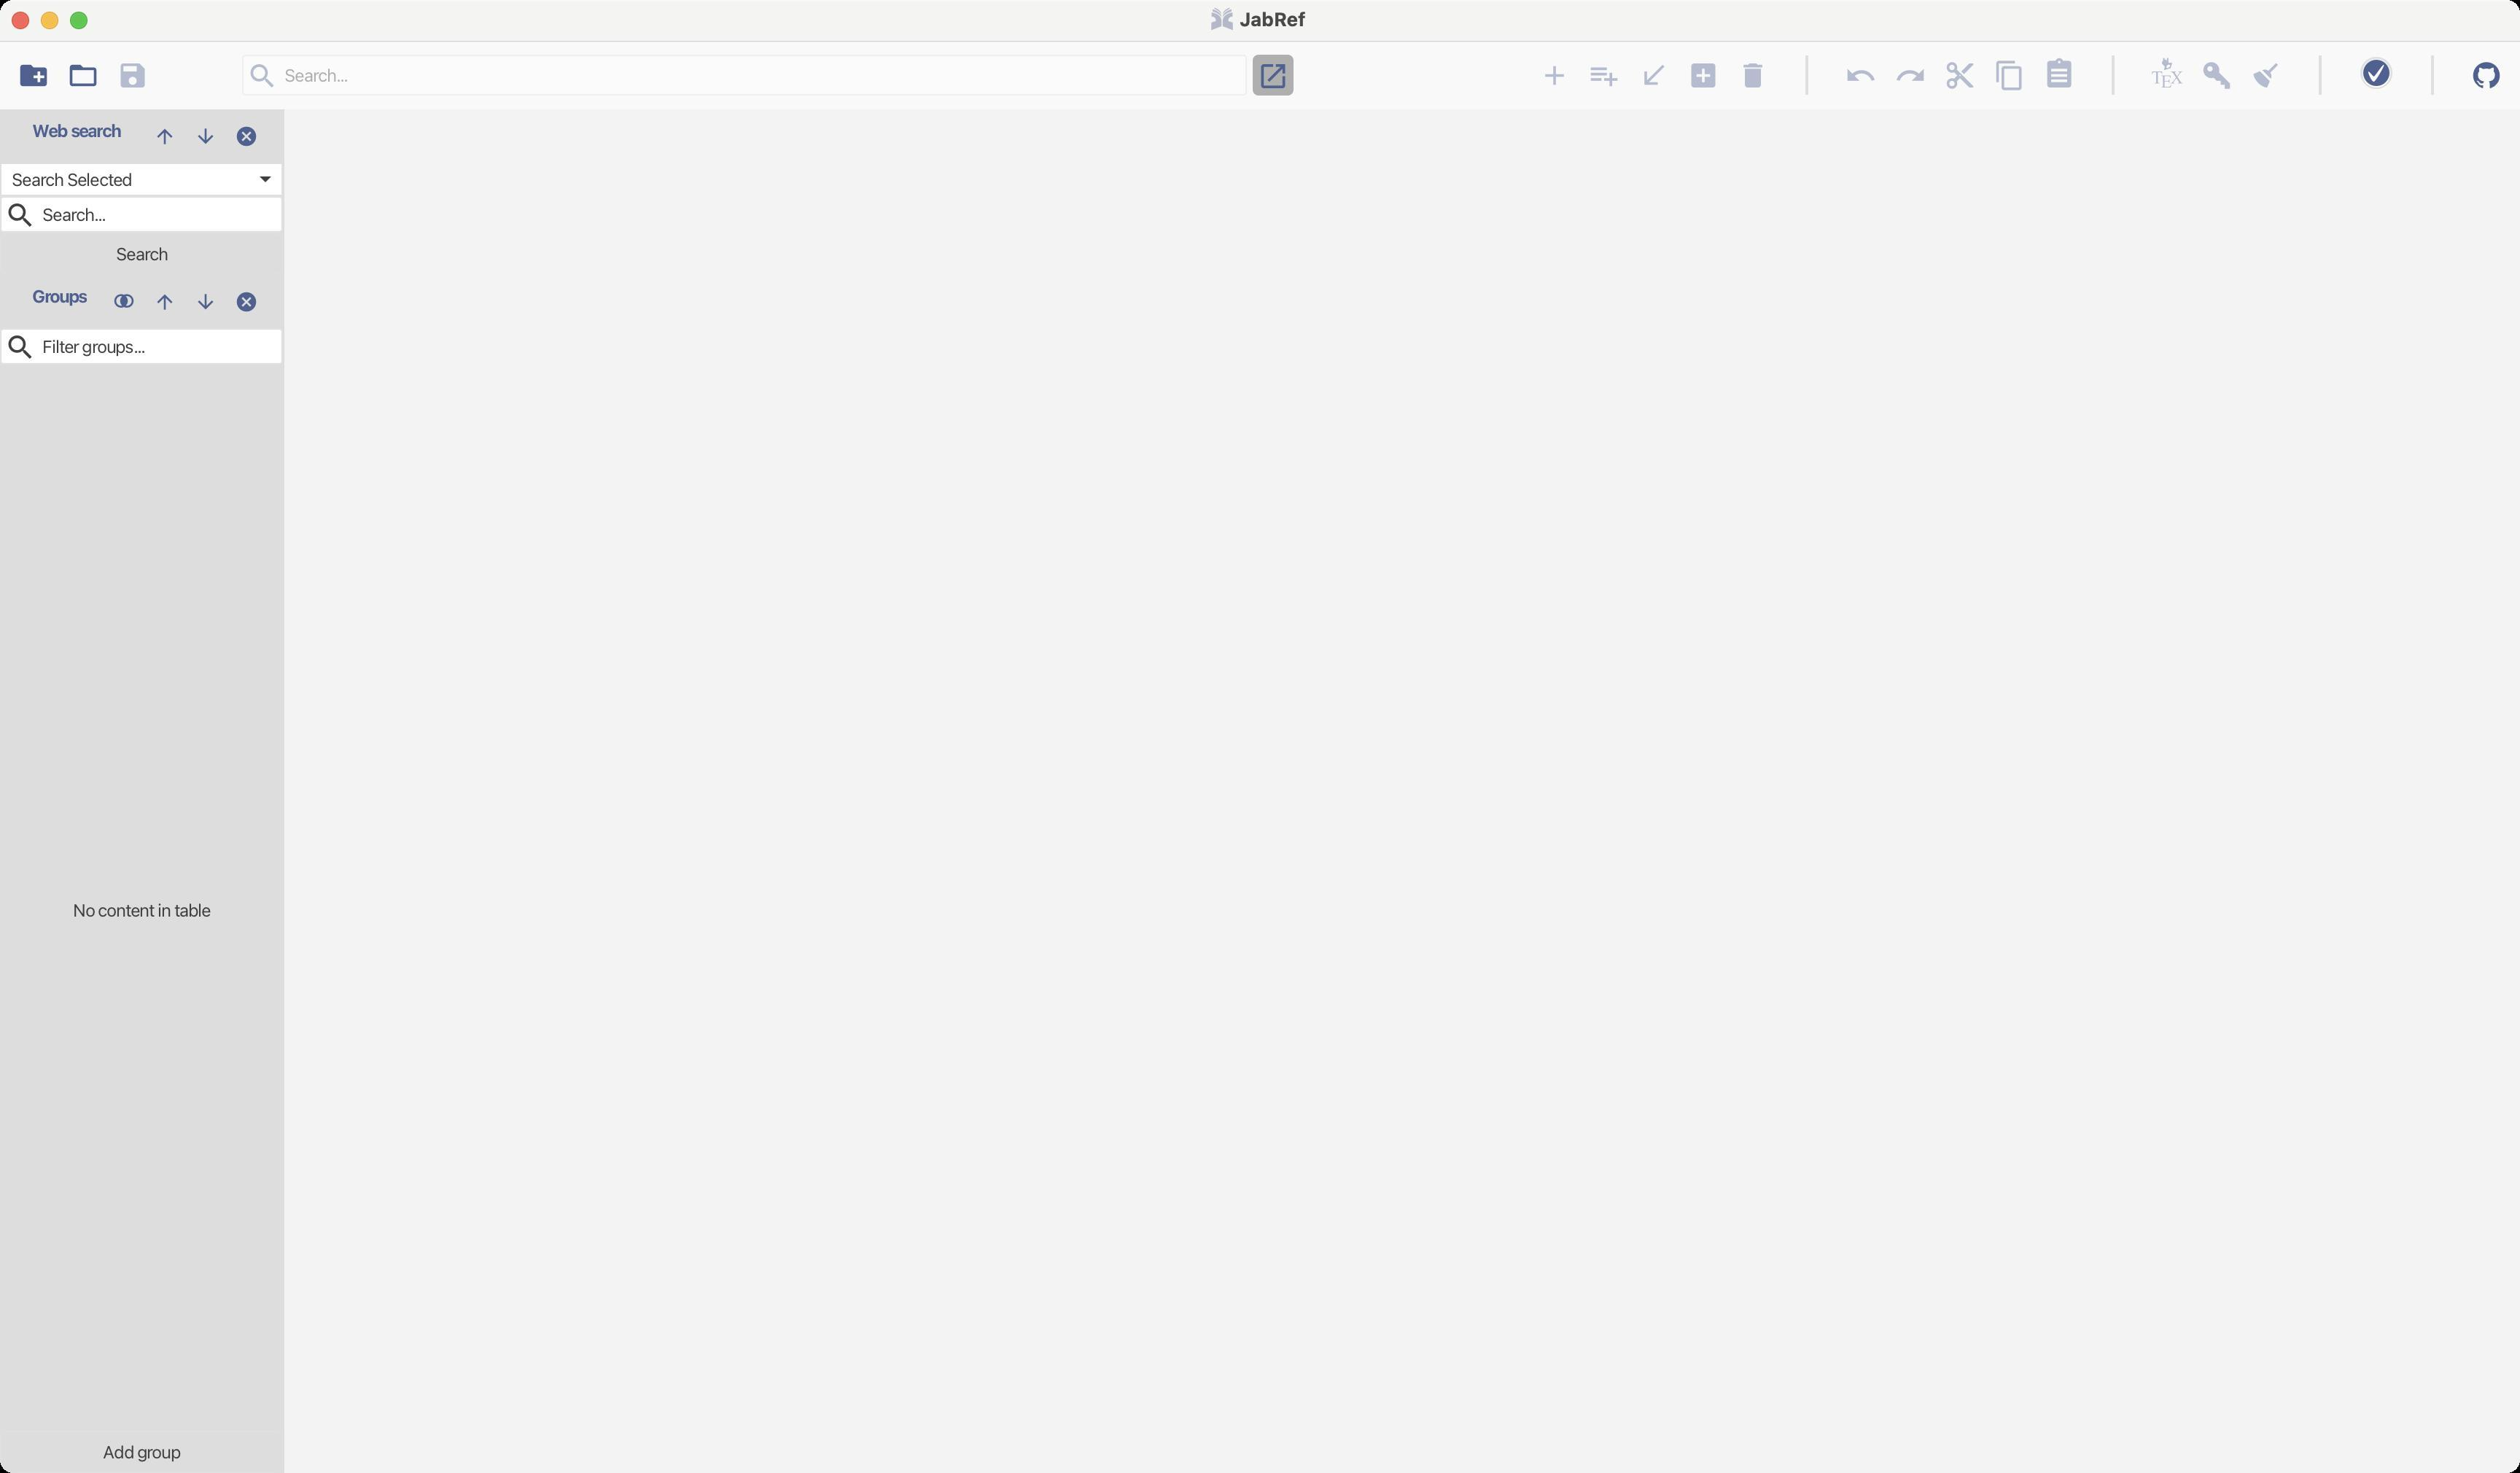
Accessibility tree:
{"name": "JabRef", "role": "AXWindow", "description": null, "role_description": "звичайне вікно", "value": null, "position": "0.00;38.00", "size": "1728;1010", "children": [{"name": null, "role": "AXMenuBar", "description": null, "role_description": "смуга меню", "value": null, "position": "0.00;28.00", "size": "1728;0", "children": []}, {"name": null, "role": "AXToolbar", "description": null, "role_description": "панель інструментів", "value": null, "position": "0.00;28.00", "size": "1728;47", "children": [{"name": null, "role": "AXButton", "description": null, "role_description": "кнопка", "value": null, "position": "6.00;33.00", "size": "34;36", "children": []}, {"name": null, "role": "AXButton", "description": null, "role_description": "кнопка", "value": null, "position": "40.00;33.00", "size": "34;36", "children": []}, {"name": null, "role": "AXButton", "description": null, "role_description": "кнопка", "value": null, "position": "74.00;33.00", "size": "34;36", "children": []}, {"name": null, "role": "AXTextField", "description": null, "role_description": "текстове поле", "value": "Search...", "position": "166.00;37.50", "size": "689;28", "children": [{"name": null, "role": "AXStaticText", "description": null, "role_description": "текст", "value": "Search...", "position": "195.00;44.00", "size": "43;15", "children": []}, {"name": null, "role": "AXStaticText", "description": null, "role_description": "текст", "value": "", "position": "195.00;44.00", "size": "0;15", "children": []}, {"name": null, "role": "AXStaticText", "description": null, "role_description": "текст", "value": null, "position": "169.00;39.50", "size": "22;24", "children": []}]}, {"name": null, "role": "AXButton", "description": null, "role_description": "кнопка", "value": null, "position": "859.00;37.50", "size": "28;28", "children": []}, {"name": null, "role": "AXStaticText", "description": null, "role_description": "текст", "value": null, "position": "891.00;44.00", "size": "150;15", "children": []}, {"name": null, "role": "AXButton", "description": null, "role_description": "кнопка", "value": null, "position": "1049.00;33.00", "size": "34;36", "children": []}, {"name": null, "role": "AXButton", "description": null, "role_description": "кнопка", "value": null, "position": "1083.00;33.00", "size": "34;36", "children": []}, {"name": null, "role": "AXButton", "description": null, "role_description": "кнопка", "value": null, "position": "1117.00;33.00", "size": "34;36", "children": []}, {"name": null, "role": "AXButton", "description": null, "role_description": "кнопка", "value": null, "position": "1151.00;33.00", "size": "34;36", "children": []}, {"name": null, "role": "AXButton", "description": null, "role_description": "кнопка", "value": null, "position": "1185.00;33.00", "size": "34;36", "children": []}, {"name": null, "role": "AXButton", "description": null, "role_description": "кнопка", "value": null, "position": "1259.00;33.00", "size": "34;36", "children": []}, {"name": null, "role": "AXButton", "description": null, "role_description": "кнопка", "value": null, "position": "1293.00;33.00", "size": "34;36", "children": []}, {"name": null, "role": "AXButton", "description": null, "role_description": "кнопка", "value": null, "position": "1327.00;33.00", "size": "34;36", "children": []}, {"name": null, "role": "AXButton", "description": null, "role_description": "кнопка", "value": null, "position": "1361.00;33.00", "size": "34;36", "children": []}, {"name": null, "role": "AXButton", "description": null, "role_description": "кнопка", "value": null, "position": "1395.00;33.00", "size": "34;35", "children": []}, {"name": null, "role": "AXButton", "description": null, "role_description": "кнопка", "value": null, "position": "1469.00;33.00", "size": "34;35", "children": []}, {"name": null, "role": "AXButton", "description": null, "role_description": "кнопка", "value": null, "position": "1503.00;33.00", "size": "34;36", "children": []}, {"name": null, "role": "AXButton", "description": null, "role_description": "кнопка", "value": null, "position": "1537.00;33.00", "size": "34;36", "children": []}, {"name": null, "role": "AXProgressIndicator", "description": null, "role_description": "індикатор перебігу", "value": 1.0, "position": "1611.00;33.00", "size": "37;37", "children": [{"name": null, "role": "AXStaticText", "description": null, "role_description": "текст", "value": "Done", "position": "1617.00;63.00", "size": "25;14", "children": []}]}, {"name": null, "role": "AXButton", "description": null, "role_description": "кнопка", "value": null, "position": "1688.00;33.00", "size": "34;36", "children": []}]}, {"name": null, "role": "AXStaticText", "description": null, "role_description": "текст", "value": "Web search", "position": "11.00;78.50", "size": "82;22", "children": []}, {"name": null, "role": "AXButton", "description": null, "role_description": "кнопка", "value": null, "position": "99.00;78.50", "size": "28;29", "children": []}, {"name": null, "role": "AXButton", "description": null, "role_description": "кнопка", "value": null, "position": "127.00;78.50", "size": "28;29", "children": []}, {"name": null, "role": "AXButton", "description": null, "role_description": "кнопка", "value": null, "position": "155.00;78.50", "size": "28;29", "children": []}, {"name": null, "role": "AXPopUpButton", "description": null, "role_description": "кнопка спливного меню", "value": "Search Selected", "position": "0.00;111.50", "size": "194;23", "children": [{"name": null, "role": "AXTable", "description": null, "role_description": "list", "value": null, "position": "0.00;111.50", "size": "1;1", "children": []}, {"name": null, "role": "AXStaticText", "description": null, "role_description": "текст", "value": "Search Selected", "position": "8.00;115.50", "size": "82;15", "children": []}]}, {"name": null, "role": "AXTextField", "description": null, "role_description": "текстове поле", "value": "Search...", "position": "0.00;134.50", "size": "194;25", "children": [{"name": null, "role": "AXStaticText", "description": null, "role_description": "текст", "value": "Search...", "position": "29.00;139.50", "size": "43;15", "children": []}, {"name": null, "role": "AXStaticText", "description": null, "role_description": "текст", "value": "", "position": "29.00;139.50", "size": "0;15", "children": []}, {"name": null, "role": "AXStaticText", "description": null, "role_description": "текст", "value": null, "position": "3.00;135.00", "size": "22;24", "children": []}]}, {"name": null, "role": "AXButton", "description": "Search", "role_description": "кнопка", "value": null, "position": "0.00;159.50", "size": "194;29", "children": []}, {"name": null, "role": "AXStaticText", "description": null, "role_description": "текст", "value": "Groups", "position": "11.00;192.00", "size": "60;22", "children": []}, {"name": null, "role": "AXButton", "description": null, "role_description": "кнопка", "value": null, "position": "71.00;192.00", "size": "28;28", "children": []}, {"name": null, "role": "AXButton", "description": null, "role_description": "кнопка", "value": null, "position": "99.00;192.00", "size": "28;29", "children": []}, {"name": null, "role": "AXButton", "description": null, "role_description": "кнопка", "value": null, "position": "127.00;192.00", "size": "28;29", "children": []}, {"name": null, "role": "AXButton", "description": null, "role_description": "кнопка", "value": null, "position": "155.00;192.00", "size": "28;29", "children": []}, {"name": null, "role": "AXTextField", "description": null, "role_description": "текстове поле", "value": "Filter groups...", "position": "0.00;225.00", "size": "194;25", "children": [{"name": null, "role": "AXStaticText", "description": null, "role_description": "текст", "value": "Filter groups...", "position": "29.00;230.00", "size": "70;15", "children": []}, {"name": null, "role": "AXStaticText", "description": null, "role_description": "текст", "value": "", "position": "29.00;230.00", "size": "0;15", "children": []}, {"name": null, "role": "AXStaticText", "description": null, "role_description": "текст", "value": null, "position": "3.00;225.50", "size": "22;24", "children": []}]}, {"name": null, "role": "AXOutline", "description": null, "role_description": "структура", "value": null, "position": "0.00;250.00", "size": "194;731", "children": [{"name": null, "role": "AXStaticText", "description": null, "role_description": "текст", "value": "No content in table", "position": "50.00;616.50", "size": "94;15", "children": []}]}, {"name": null, "role": "AXButton", "description": "Add group", "role_description": "кнопка", "value": null, "position": "0.00;981.00", "size": "194;29", "children": []}, {"name": null, "role": "AXTabGroup", "description": null, "role_description": "група закладок", "value": null, "position": "195.00;75.00", "size": "1533;935", "children": []}, {"name": null, "role": "AXButton", "description": null, "role_description": "кнопка закривання", "value": null, "position": "7.00;6.00", "size": "14;16", "children": []}, {"name": null, "role": "AXButton", "description": null, "role_description": "кнопка повноекранного режиму", "value": null, "position": "47.00;6.00", "size": "14;16", "children": [{"name": null, "role": "AXGroup", "description": null, "role_description": "група", "value": null, "position": "47.00;6.00", "size": "14;16", "children": []}]}, {"name": null, "role": "AXButton", "description": null, "role_description": "кнопка згортання", "value": null, "position": "27.00;6.00", "size": "14;16", "children": []}, {"name": "JabRef", "role": "AXImage", "description": null, "role_description": "зображення", "value": null, "position": "830.00;5.00", "size": "16;16", "children": []}, {"name": null, "role": "AXStaticText", "description": null, "role_description": "текст", "value": "JabRef", "position": "848.00;5.00", "size": "50;16", "children": []}]}